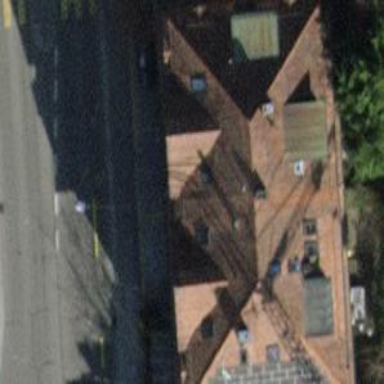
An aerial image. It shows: View of apartment building.